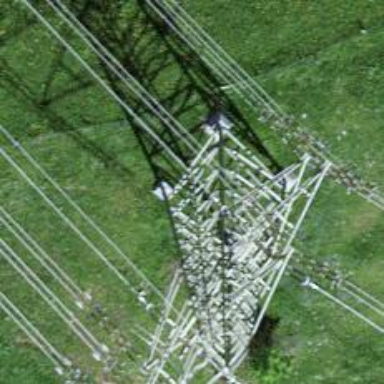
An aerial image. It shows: Towering power structure.